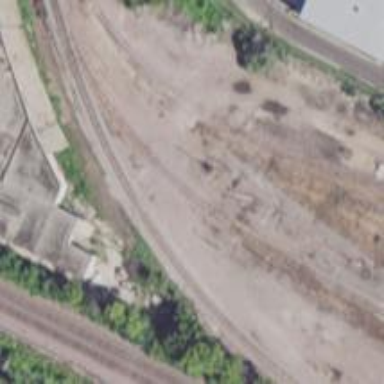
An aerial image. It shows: Rail spur service.